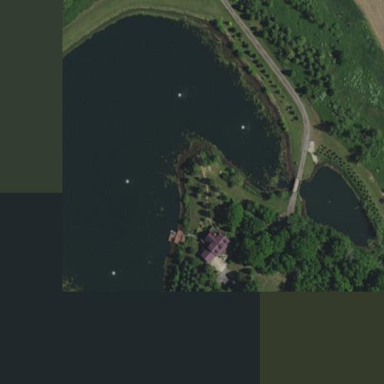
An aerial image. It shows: Peaceful pond surrounded by nature.